Interaction volume radius: 5 \u00c5
Interaction volume height: 20 \u00c5
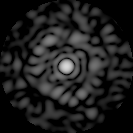
Disorder parameter: 0.8419